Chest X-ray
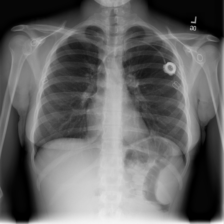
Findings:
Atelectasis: negative
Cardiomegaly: negative
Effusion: negative
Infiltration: negative
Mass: negative
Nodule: negative
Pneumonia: negative
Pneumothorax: negative
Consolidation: negative
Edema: negative
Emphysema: negative
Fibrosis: positive
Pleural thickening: negative
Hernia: negative